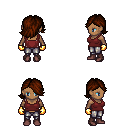
a pixel art fantasy rpg character, female body template, human, dark skin, maroon pirate shirt, metal pants, brown swoop hairstyle, gold gloves, maroon shoes, four views (front, back, left, right), 2x2 character sprite sheet, small pixel art, hard edges, no anti-aliasing